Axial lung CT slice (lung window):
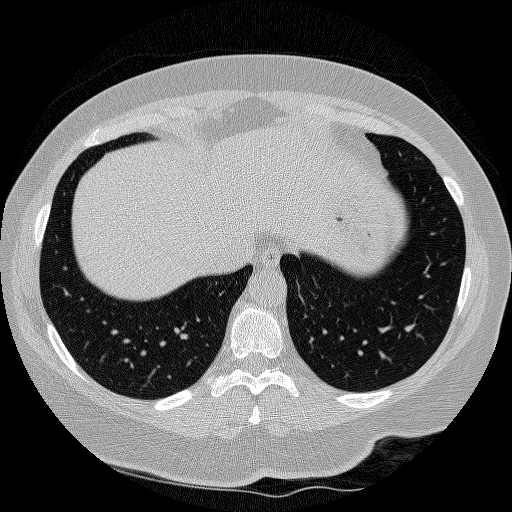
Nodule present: no